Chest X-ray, PA view. Patient: 61 years old, sex M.
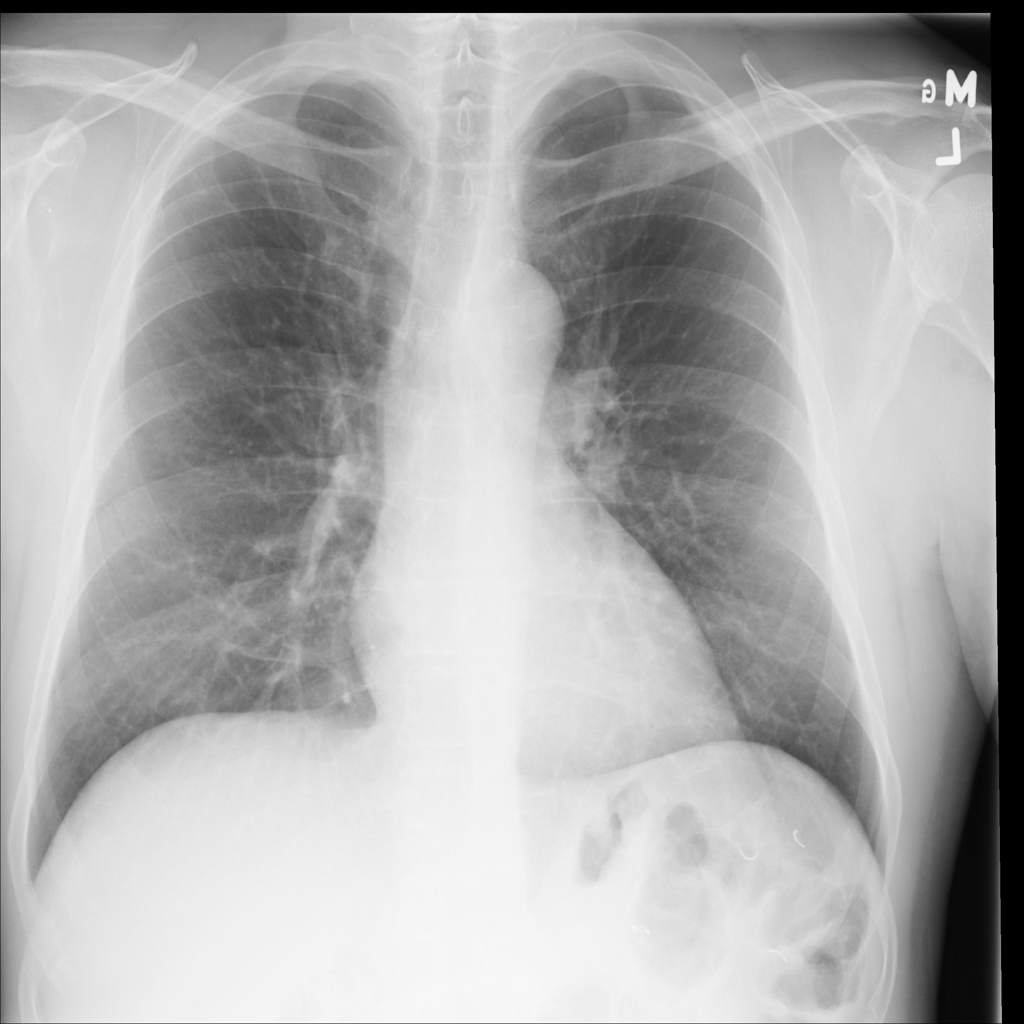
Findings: No Finding